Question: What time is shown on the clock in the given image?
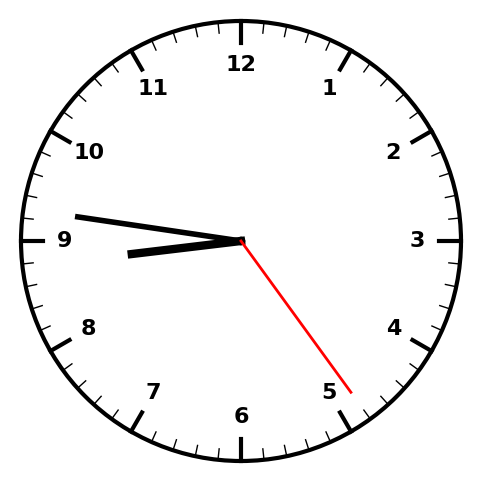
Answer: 08:46:24